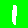
Digit: 1